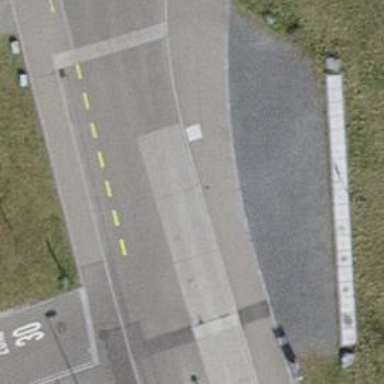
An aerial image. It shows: Bus stop with designated public transport stop position.